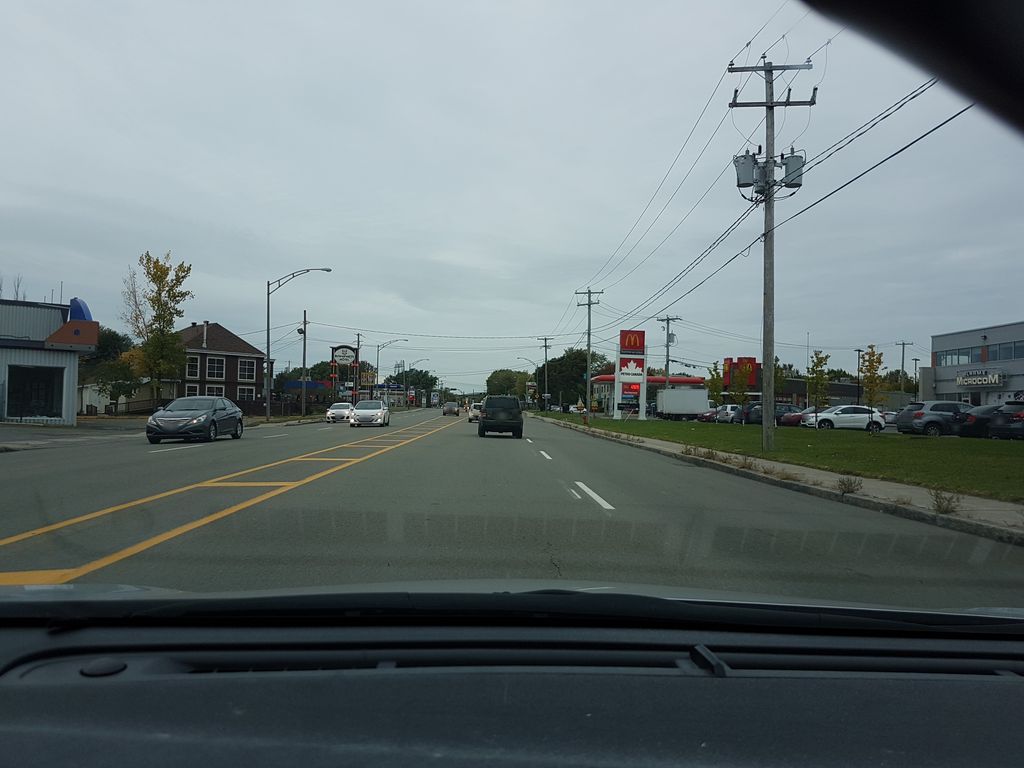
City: quebec_city